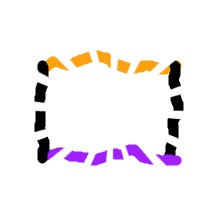
Shape: rectangle